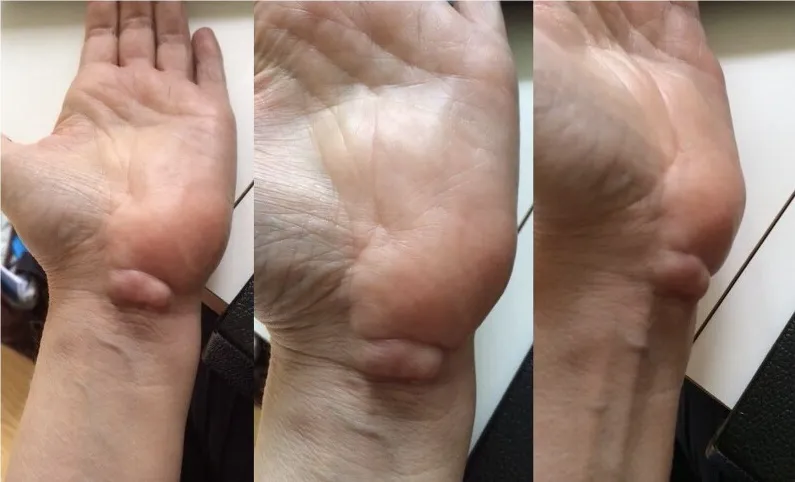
Recurrent lipoma as presented during physical examination.
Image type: medical_photograph (skin_photograph)